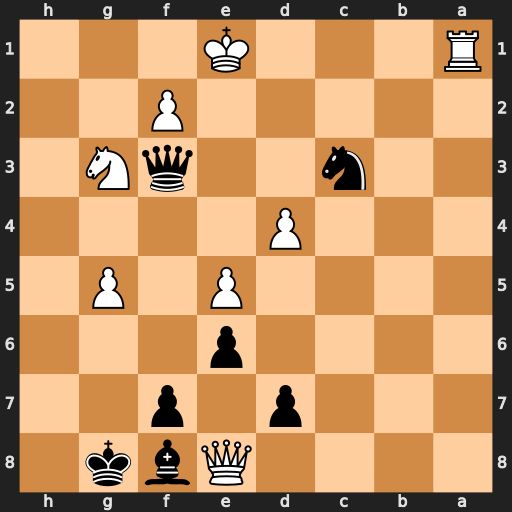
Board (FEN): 4Qbk1/3p1p2/4p3/4P1P1/3P4/2n2qN1/5P2/R3K3
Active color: b
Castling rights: Q
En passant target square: -
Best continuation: Ne4 Nxe4 Qxe4+ Kf1 Qh1+